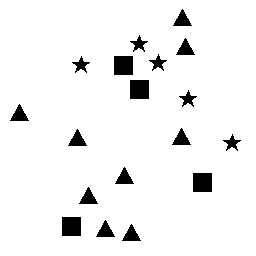
Squares: 4
Triangles: 9
Stars: 5
Total shapes: 18